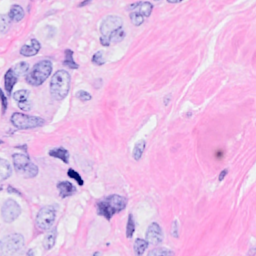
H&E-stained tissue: Breast